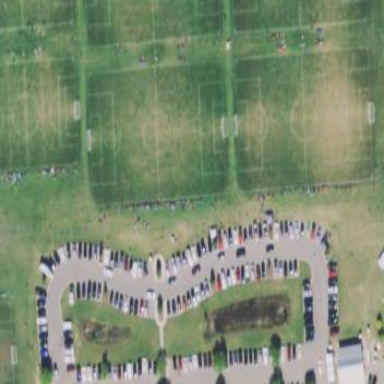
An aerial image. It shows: Soccer pitch for outdoor sports and leisure activities.